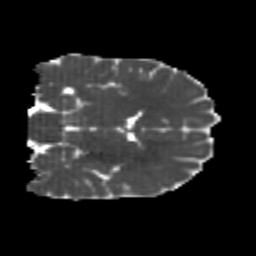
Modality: MD
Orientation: coronal
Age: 20
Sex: male
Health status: healthy
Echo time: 0.074 s